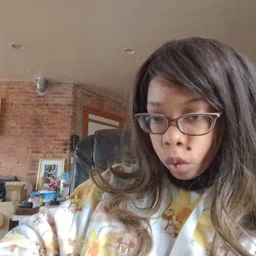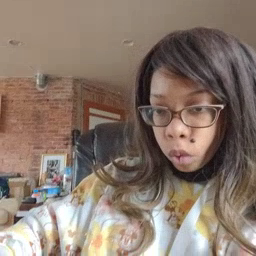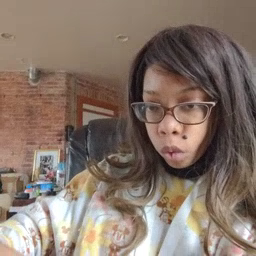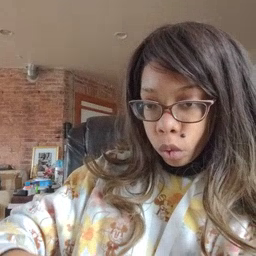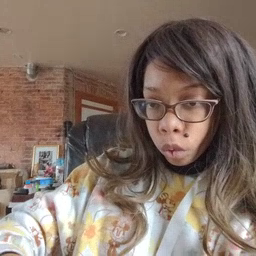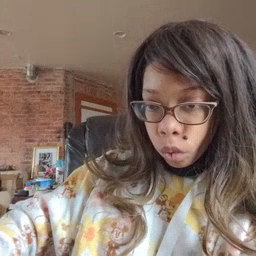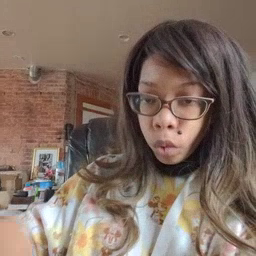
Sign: underwear